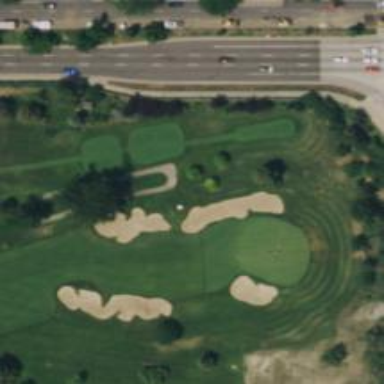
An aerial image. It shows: Well-maintained path specifically designed for golf carts.